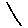
Label: line